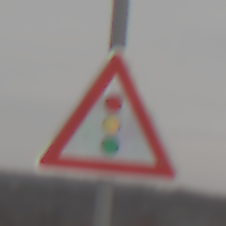
Verkehrszeichen: Lichtzeichenanlage
Umgebung: Outdoor, Nature
Tageszeit: MorningAfternoon
Wetter: Overcast
Licht: Natural
Jahreszeit: Winter
Kontrast: LowContrast